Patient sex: F
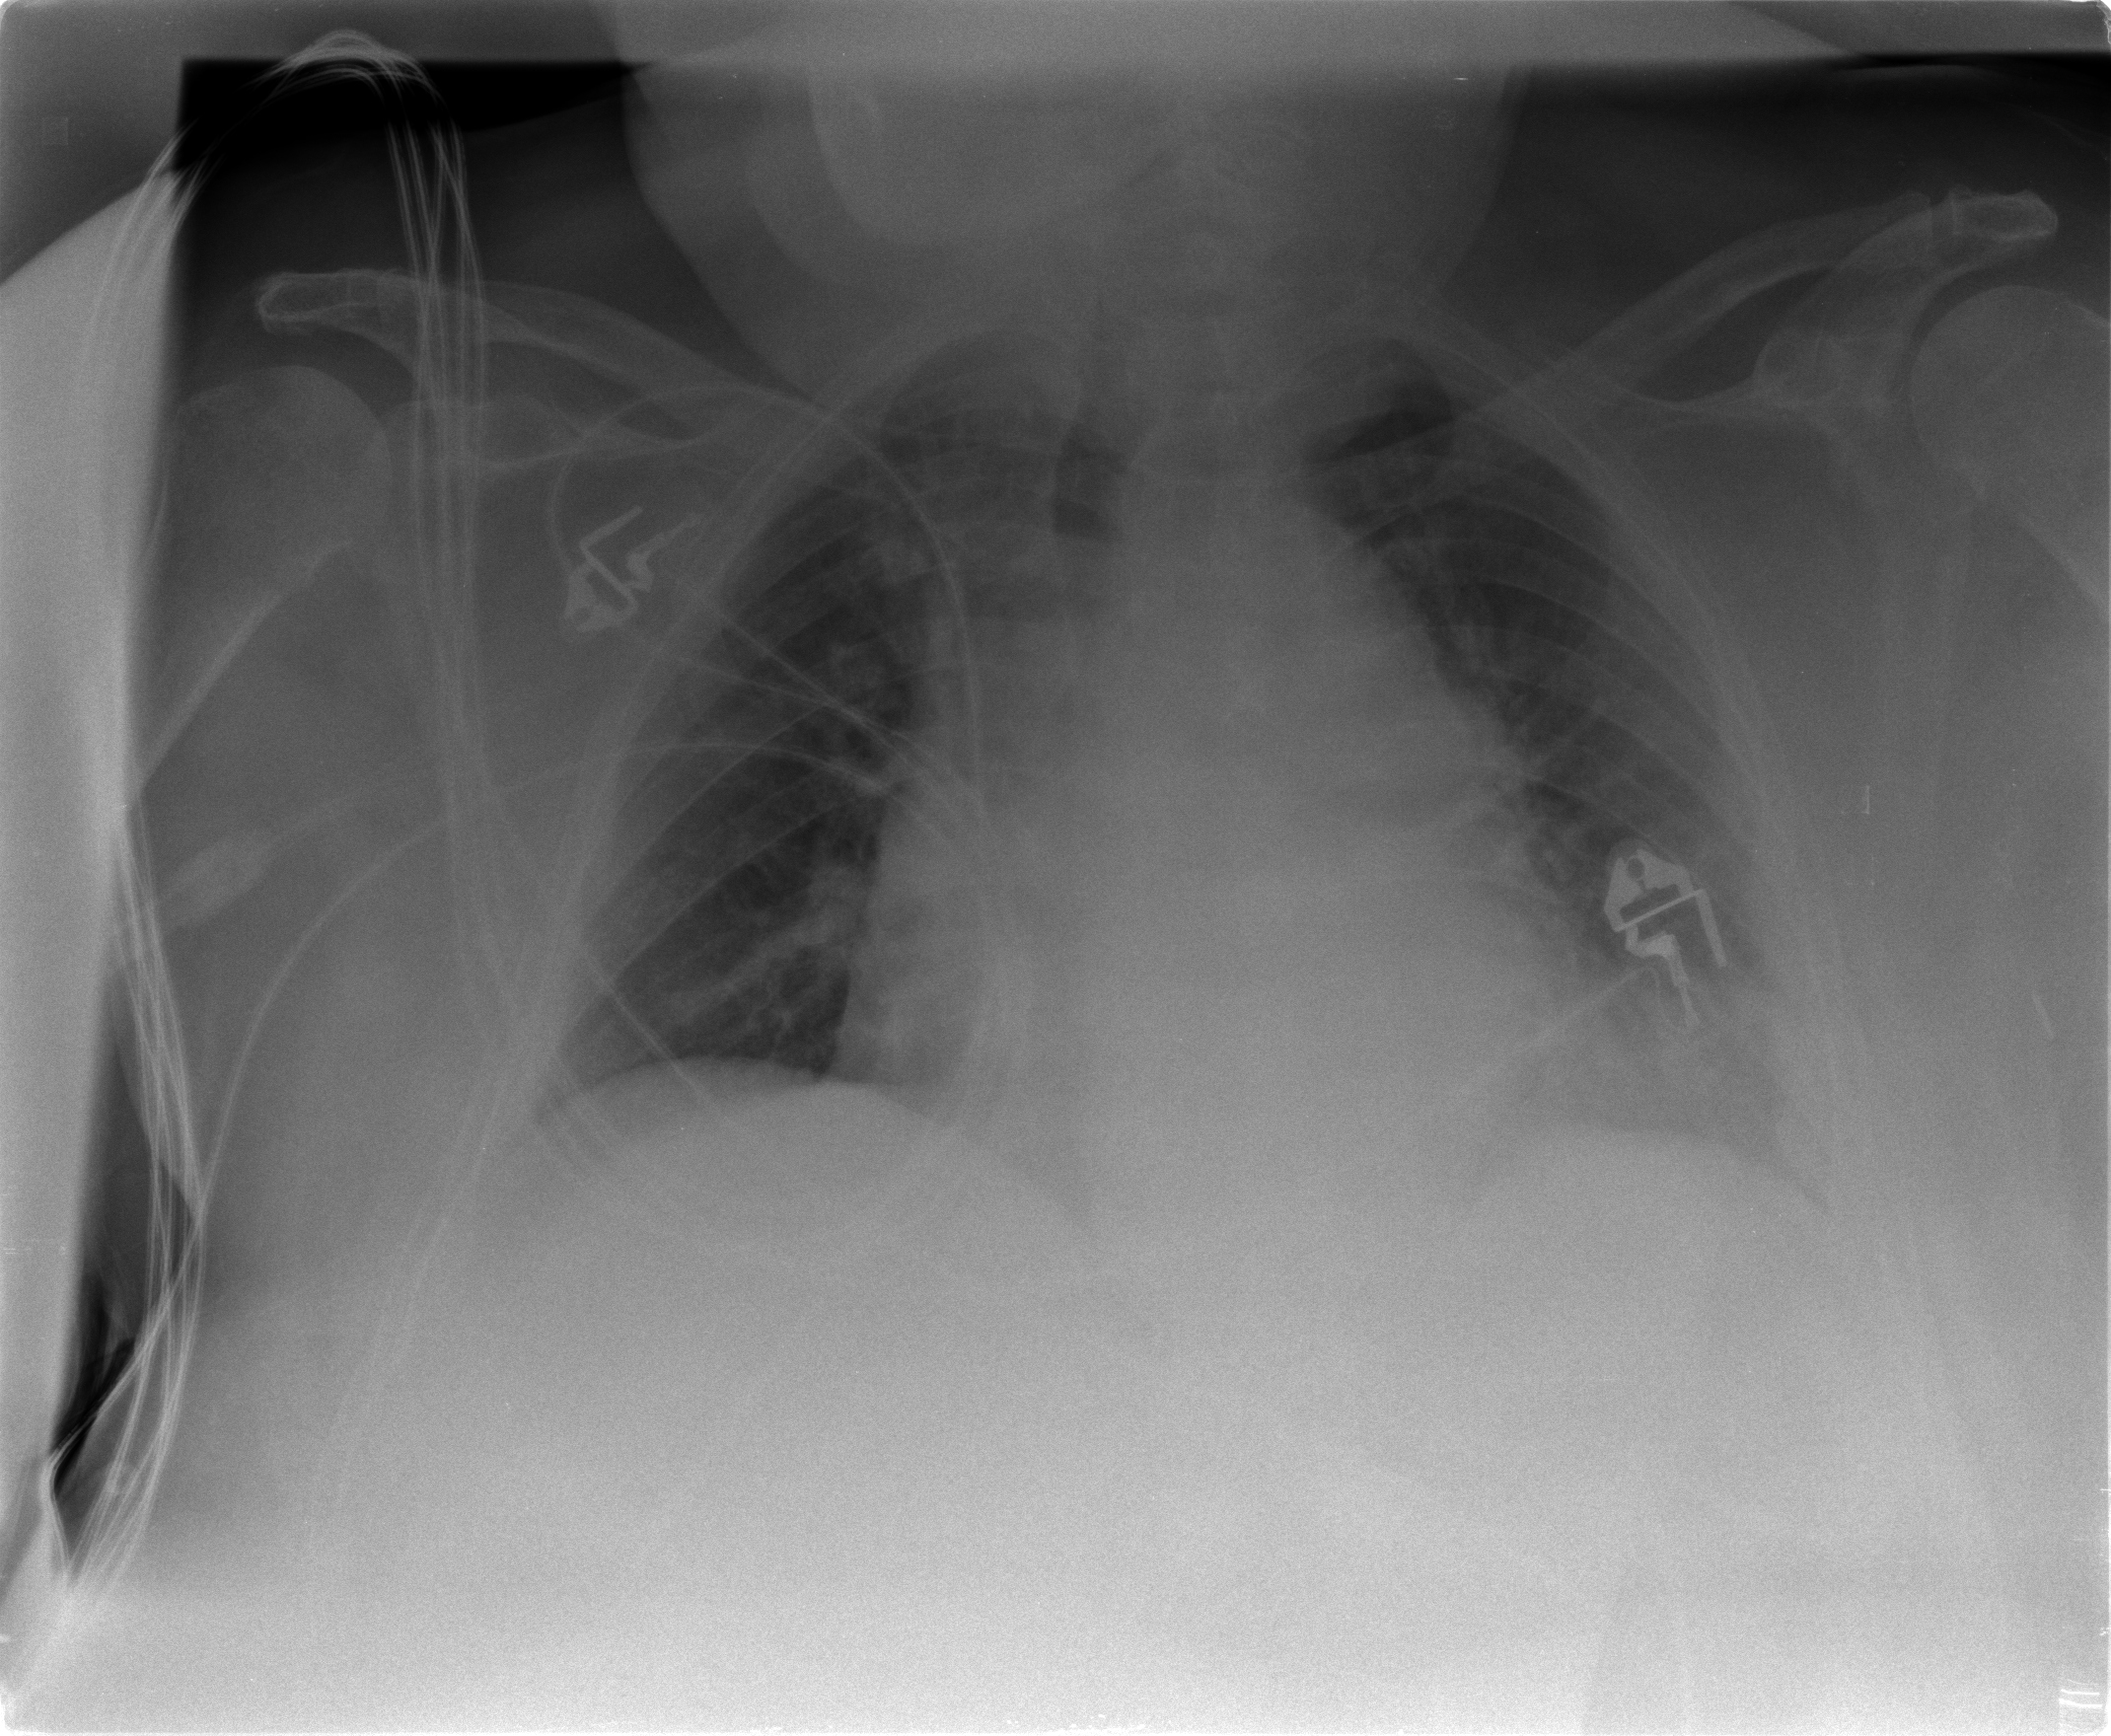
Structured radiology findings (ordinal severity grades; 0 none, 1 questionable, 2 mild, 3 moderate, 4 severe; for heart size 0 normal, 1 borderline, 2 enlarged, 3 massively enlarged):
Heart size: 2
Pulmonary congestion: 2
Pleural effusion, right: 1
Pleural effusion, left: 2
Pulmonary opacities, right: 0
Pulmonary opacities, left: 1
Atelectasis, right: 2
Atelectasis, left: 3